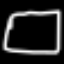
Label: square